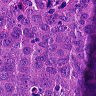
Metastatic tissue present: yes